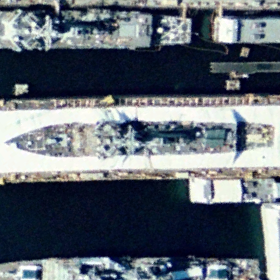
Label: destroyer